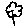
Label: flower